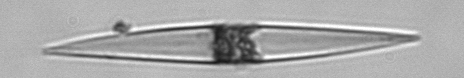
Label: Pleurosigma